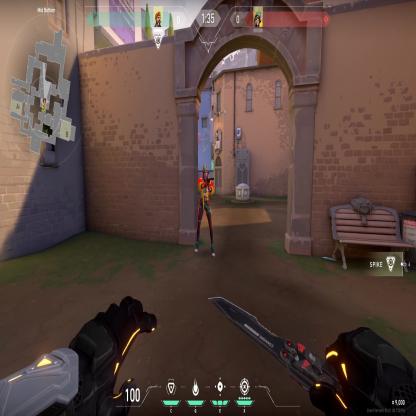
Label: enemy